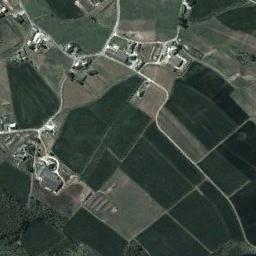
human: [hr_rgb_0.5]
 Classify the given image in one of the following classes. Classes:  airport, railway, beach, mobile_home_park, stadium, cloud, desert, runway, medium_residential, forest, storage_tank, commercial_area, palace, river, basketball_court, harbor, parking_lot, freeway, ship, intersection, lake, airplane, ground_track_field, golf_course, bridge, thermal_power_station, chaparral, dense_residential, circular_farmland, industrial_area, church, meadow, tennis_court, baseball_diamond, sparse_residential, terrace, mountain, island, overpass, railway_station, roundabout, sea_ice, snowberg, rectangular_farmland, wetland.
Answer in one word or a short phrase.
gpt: rectangular_farmland